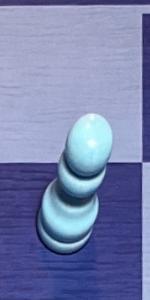
Label: Pawn_White